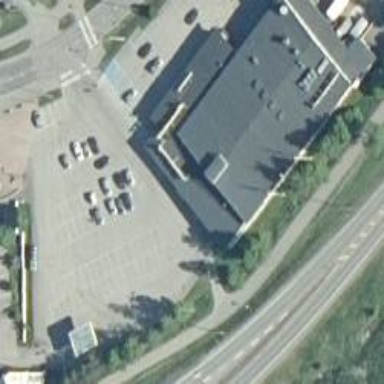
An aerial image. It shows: Supermarket building.